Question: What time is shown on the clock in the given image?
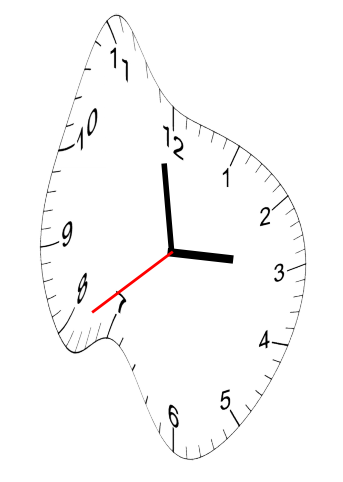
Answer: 02:58:39